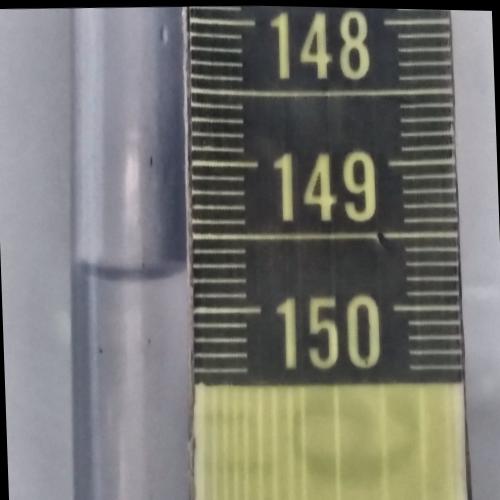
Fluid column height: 149.8 cm